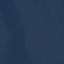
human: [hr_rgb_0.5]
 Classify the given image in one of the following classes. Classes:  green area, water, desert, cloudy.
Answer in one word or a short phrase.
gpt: water